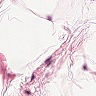
Metastatic tissue present: no